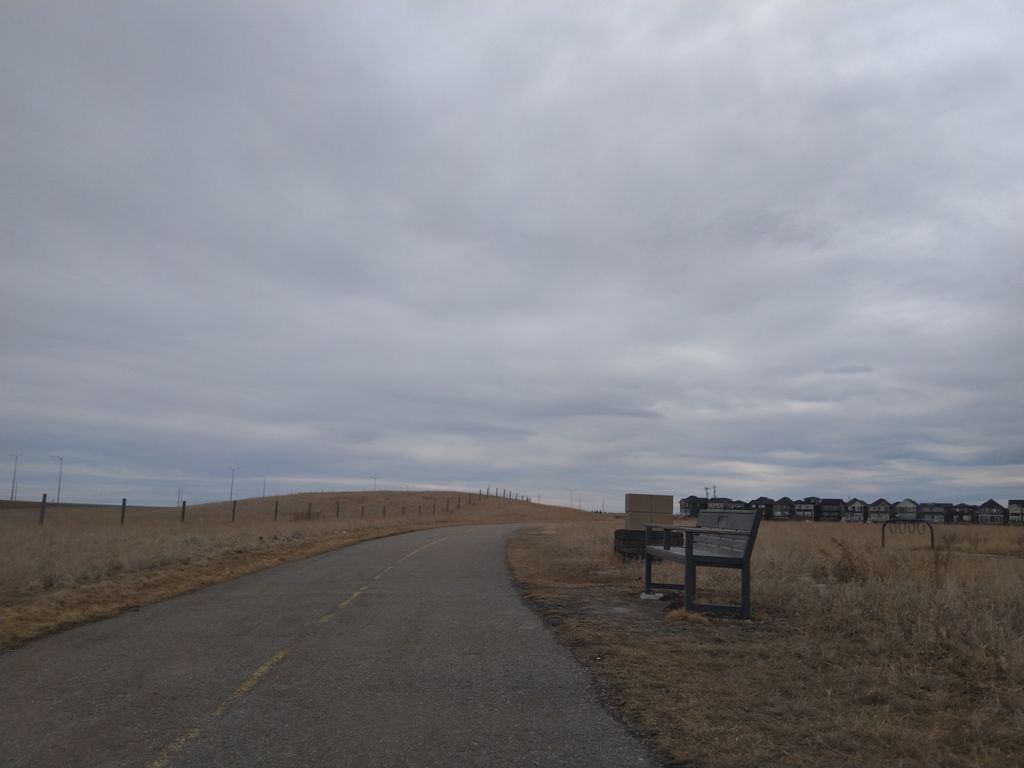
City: calgary